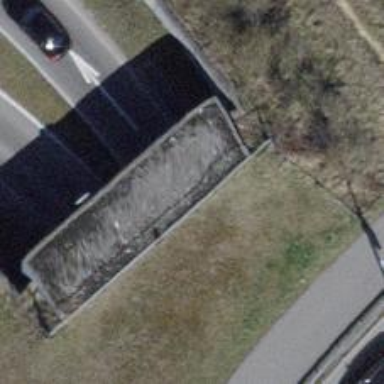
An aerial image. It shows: Primary highway passing through tunnel.